Question: I have a grid, which consist of many cards ordered by alphabet.
I want to achieve behavior similar to standard Android clock app. I.e I need a fast scrollbar with indicator in Material Design for my 'GridView'.

Any help is truly appreciated. Alex. P.S. Sorry for my English:)
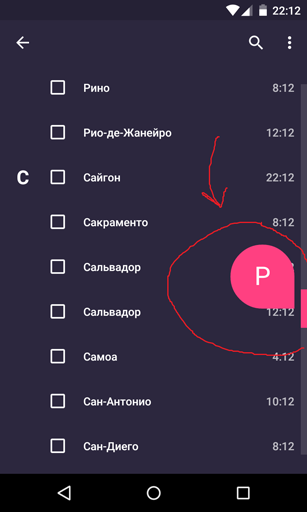
Answer: Ok. There is a library for that: <URL>
So I guess it's the best time to start using RecyclerView :)
<URL>